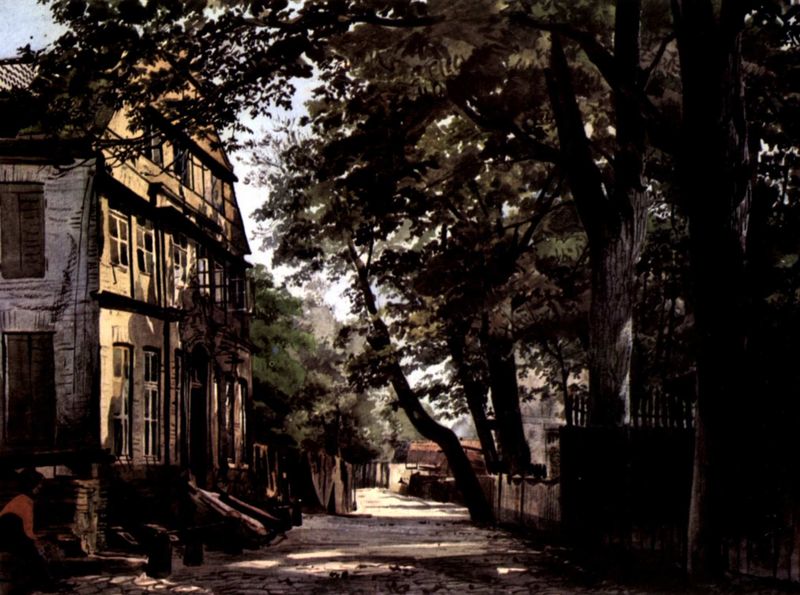
Titel: Hamburg, Am Stadtdeich 10, Heim für alte Männer
Künstler: Ebba Tesdorpf
Standort: Hamburg
Institution: Museum für Hamburgische Geschichte
Schlagwörter: baum, blau, blätter, dunkel, gemälde, himmel, laub, mann, schatten, weiß, aquarell, baumstämme, bäume, gelb, grün, landschaft, ocker, stadt, äste, braun, fenster, frau, glas, grau, hell, holz, licht, orange, schwarz, strasse, tür, zeichnung, dach, gebäude, haus, park, rot, weg, zaun, malerei, wand, mensch, bild, niederlande, öl, ast, baumstamm, häuser, natur, stamm, busch, sonne, wege, land, realismus, kind, person, front, wald, fensterläden, garten, deutschland, sommer, papier, ruhe, ecke, ansicht, fassade, gasse, pflaster, modern, sonnenlicht, dorf, mauer, allee, tag, hof, idylle, treppe, aufgang, menzel, stufen, lichteinfall, junge, foto, eingang, hinterhof, kopfstein, fensterladen, ruine, munch, zweig, idyll, idyllisch, kopfsteinpflaster, liebermann, rinde, hain, fachwerk, fachwerkhaus, worpswede, dicht, licht und schatten, baüme, lucht, bau, norddeutschland, aquarel, renovierung, steinweg, duster, braung, mesnchen, schäbig, daach, retusche, bl#tter, gesproßte fenster, steine am weg, hellblauer himmel, fachwek